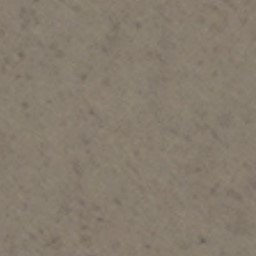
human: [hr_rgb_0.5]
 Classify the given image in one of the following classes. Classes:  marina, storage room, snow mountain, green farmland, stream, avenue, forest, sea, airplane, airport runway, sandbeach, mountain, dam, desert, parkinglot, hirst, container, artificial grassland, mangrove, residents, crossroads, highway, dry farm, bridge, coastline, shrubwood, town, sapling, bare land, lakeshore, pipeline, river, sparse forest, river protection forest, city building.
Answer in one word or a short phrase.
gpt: bare land